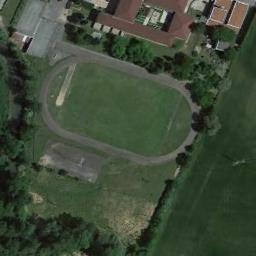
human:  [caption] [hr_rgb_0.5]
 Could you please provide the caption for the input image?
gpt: There are many trees near the ground track field .

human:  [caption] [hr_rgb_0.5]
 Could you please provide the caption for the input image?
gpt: There is a track field in the lower right corner .

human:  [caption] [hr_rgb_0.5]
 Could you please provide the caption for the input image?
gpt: The ground track field is on a lawn and some buildings are next to the ground track field .

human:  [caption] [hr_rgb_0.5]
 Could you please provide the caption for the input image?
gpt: Track and field are built on the lawn next to the buildings and trees .

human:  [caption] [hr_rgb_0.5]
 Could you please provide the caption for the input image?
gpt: There are some brown buildings beside the ground track field .